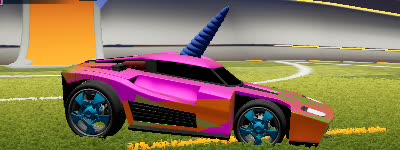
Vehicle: breakout